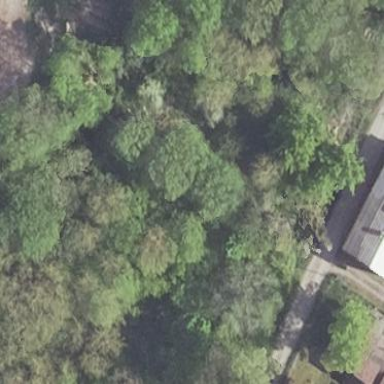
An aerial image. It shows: Forest area.